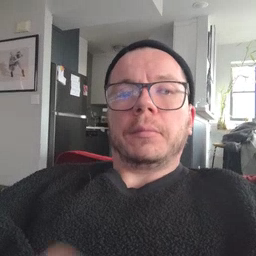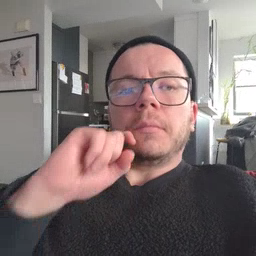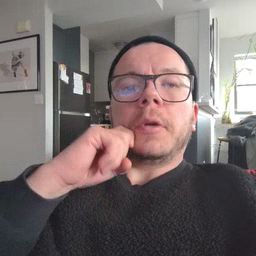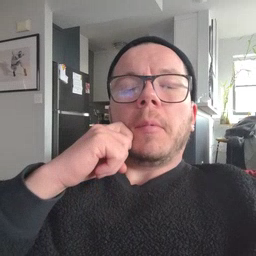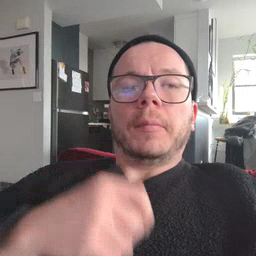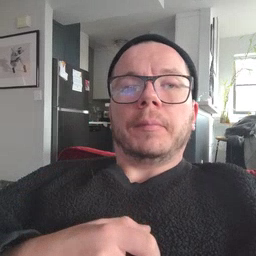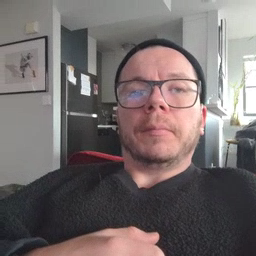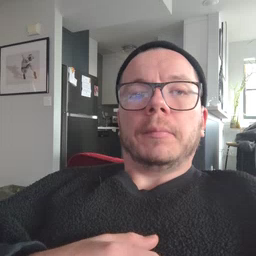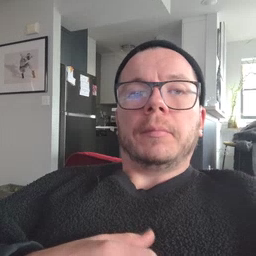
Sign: apple